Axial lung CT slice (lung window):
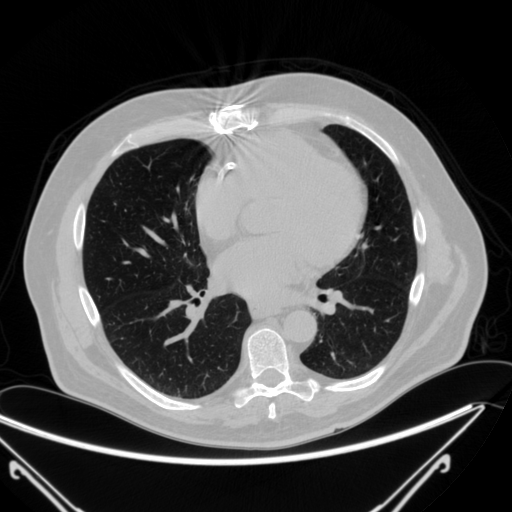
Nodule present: no